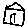
Label: house